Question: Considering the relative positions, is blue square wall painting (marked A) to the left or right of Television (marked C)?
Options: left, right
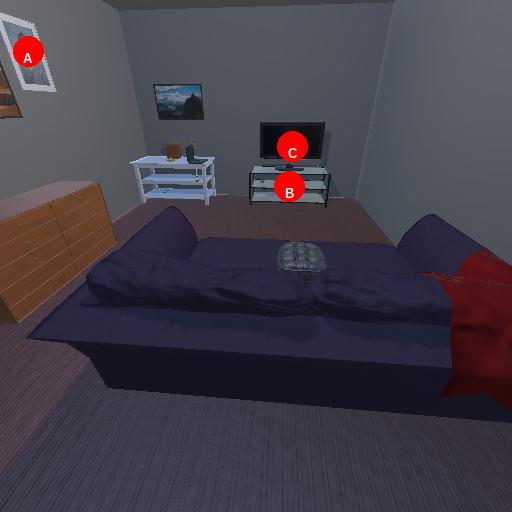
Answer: left